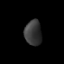
Tissue: lung
Cell type: Epithelial cells
Senescence score: 0.2166
Nuclear area (px): 413
Mean DAPI intensity: 57.305